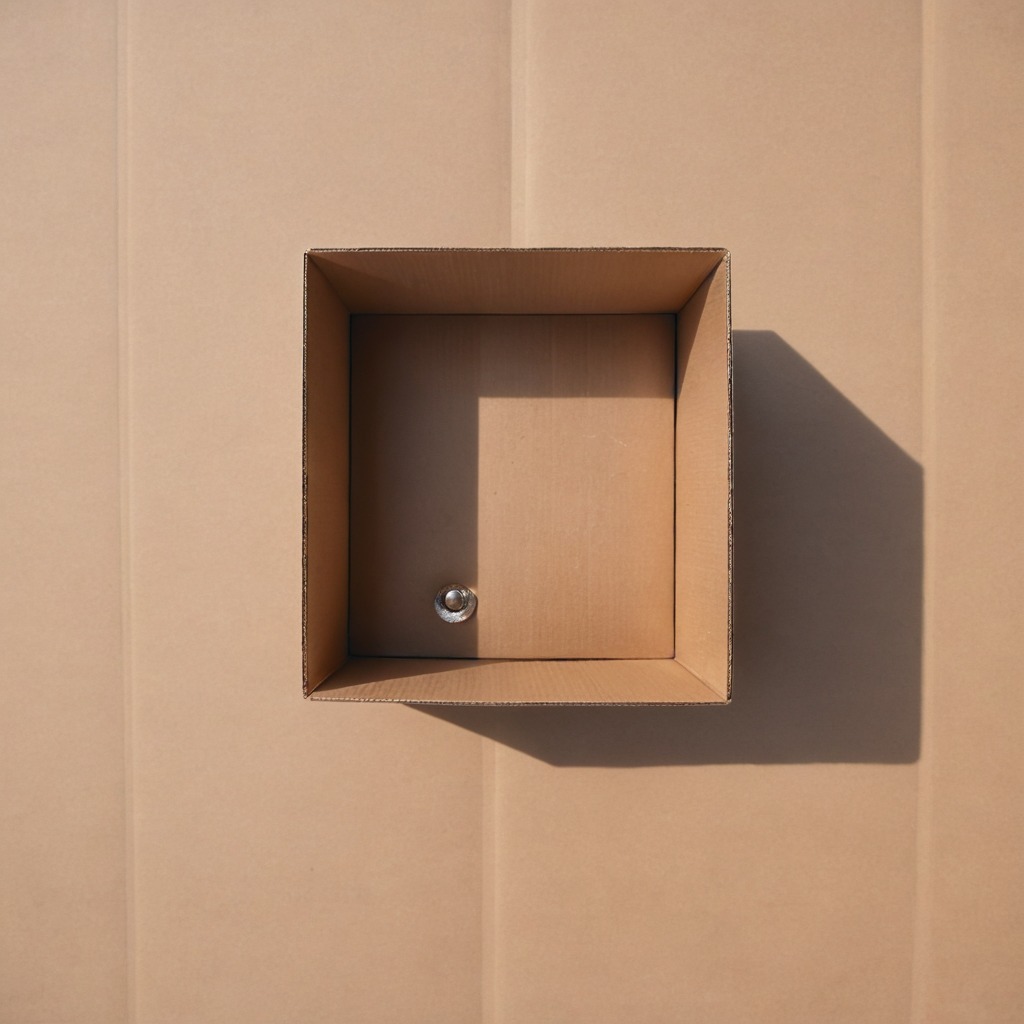
A metal nut is lying on the cardboard box surface.